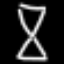
Label: hourglass